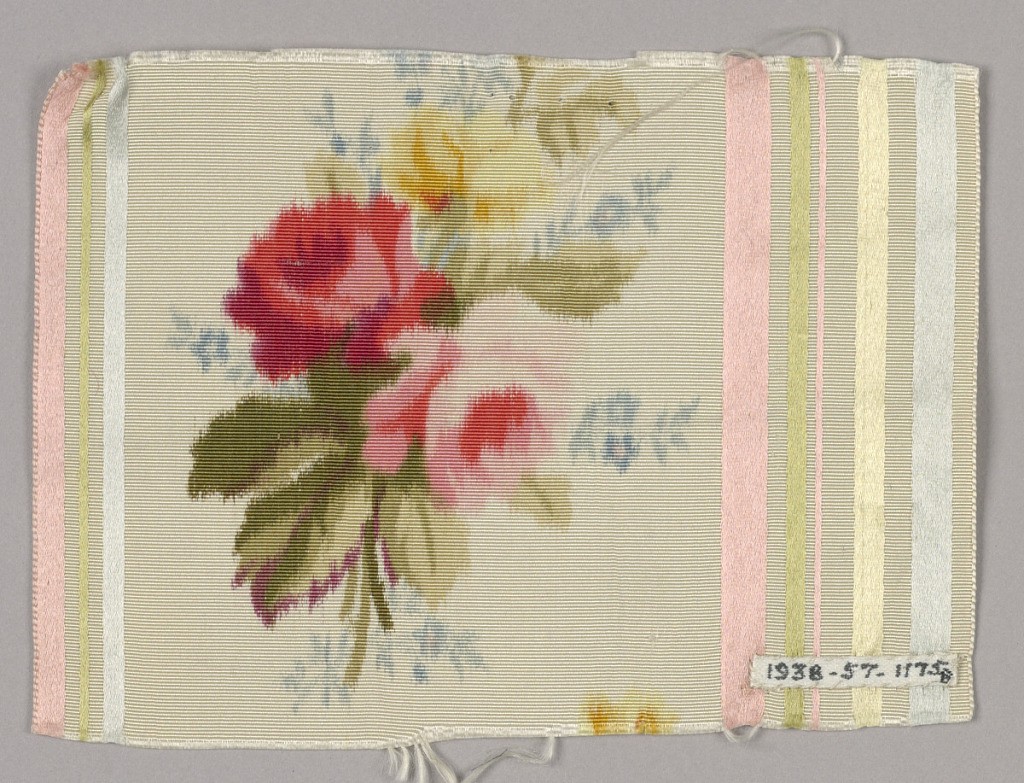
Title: Ribbon
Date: late 19th century
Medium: silk Technique: warp printed compound weave
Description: Double-faced broad ribbon with white silk horizontally ribbed plain cloth ground. Narrow stripes of pink, green, yellow, and light blue along edges, formed by extra warp. Central design of sprays of yellow and red roses, and small blue flowers, all chiné dyed.